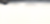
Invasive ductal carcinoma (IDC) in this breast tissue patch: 0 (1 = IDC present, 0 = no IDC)